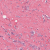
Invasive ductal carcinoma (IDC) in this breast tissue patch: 0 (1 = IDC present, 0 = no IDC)